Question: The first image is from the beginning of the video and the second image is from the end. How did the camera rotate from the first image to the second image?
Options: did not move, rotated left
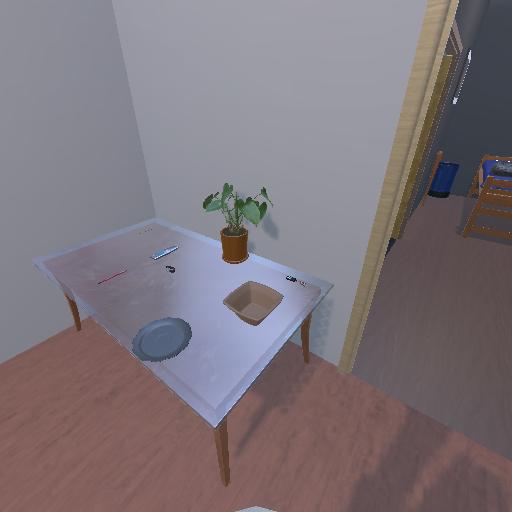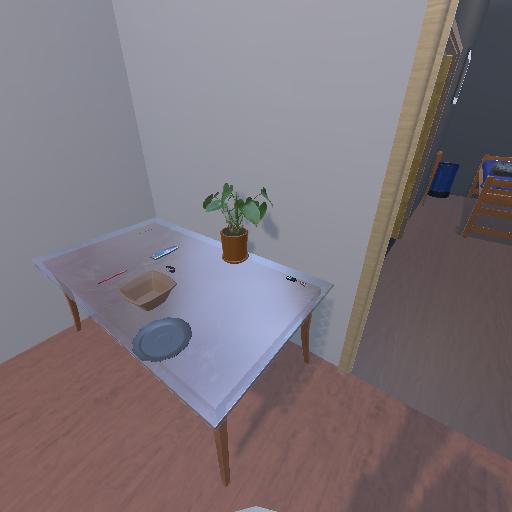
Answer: did not move